Field crop: maize
Growth stage: 2
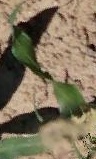
Species: maize